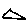
Label: triangle